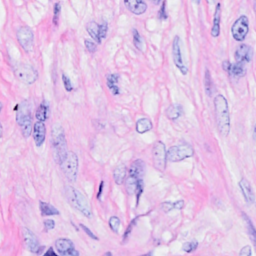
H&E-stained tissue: Breast